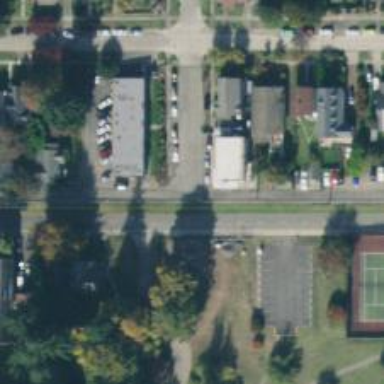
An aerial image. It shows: Alley classified as service road.